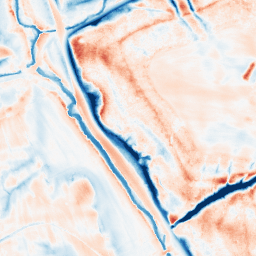
Category: edge_preserving
Decomposition family: guided
Decomposition parameters: radius: 8
eps: 0.1
Upsampling method: quintic
Upsampling parameters: scale: 4
Upsampling scale: 4